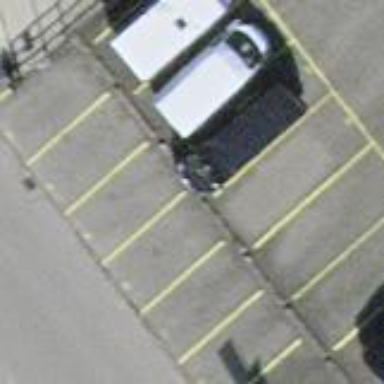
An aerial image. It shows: Parking area with surface.